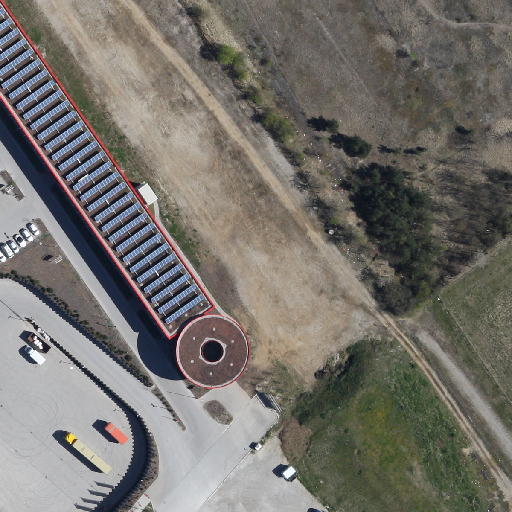
Referring expression: truck in the parking area